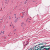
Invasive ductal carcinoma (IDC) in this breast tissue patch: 0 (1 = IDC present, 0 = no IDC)